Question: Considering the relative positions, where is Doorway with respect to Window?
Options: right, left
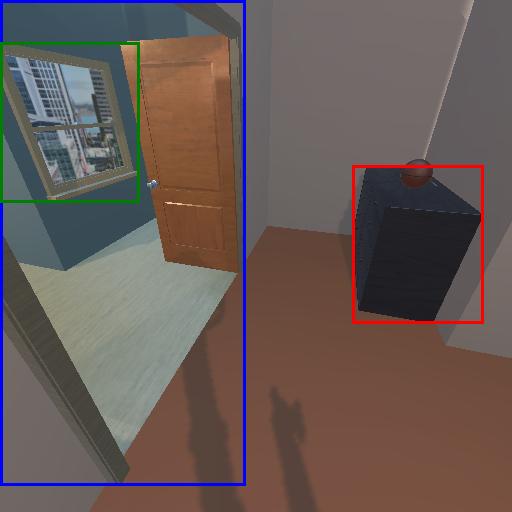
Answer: right